Field crop: maize
Growth stage: 2
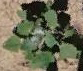
Species: chenopodium